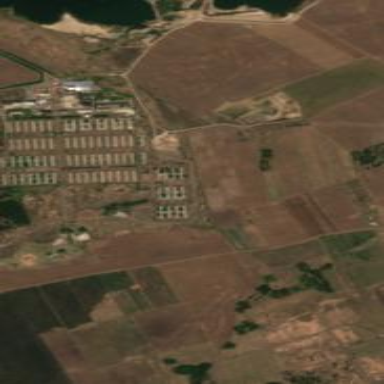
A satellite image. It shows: Industrial area used as poultry farmyard.